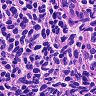
Metastatic tissue present: no